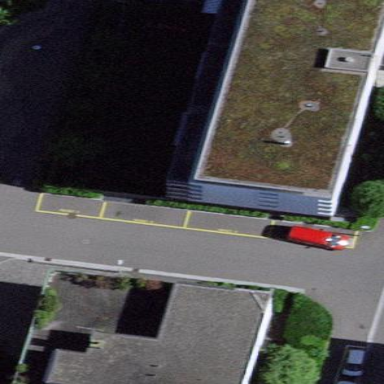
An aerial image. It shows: Commercial building.